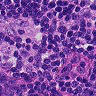
Metastatic tissue present: no